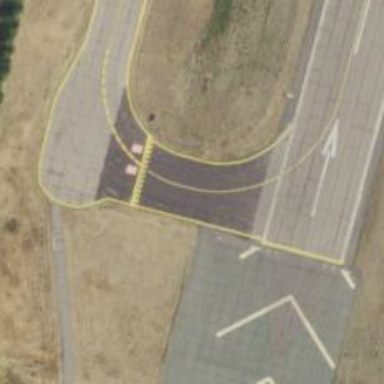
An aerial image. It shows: Image of taxiway at airport.